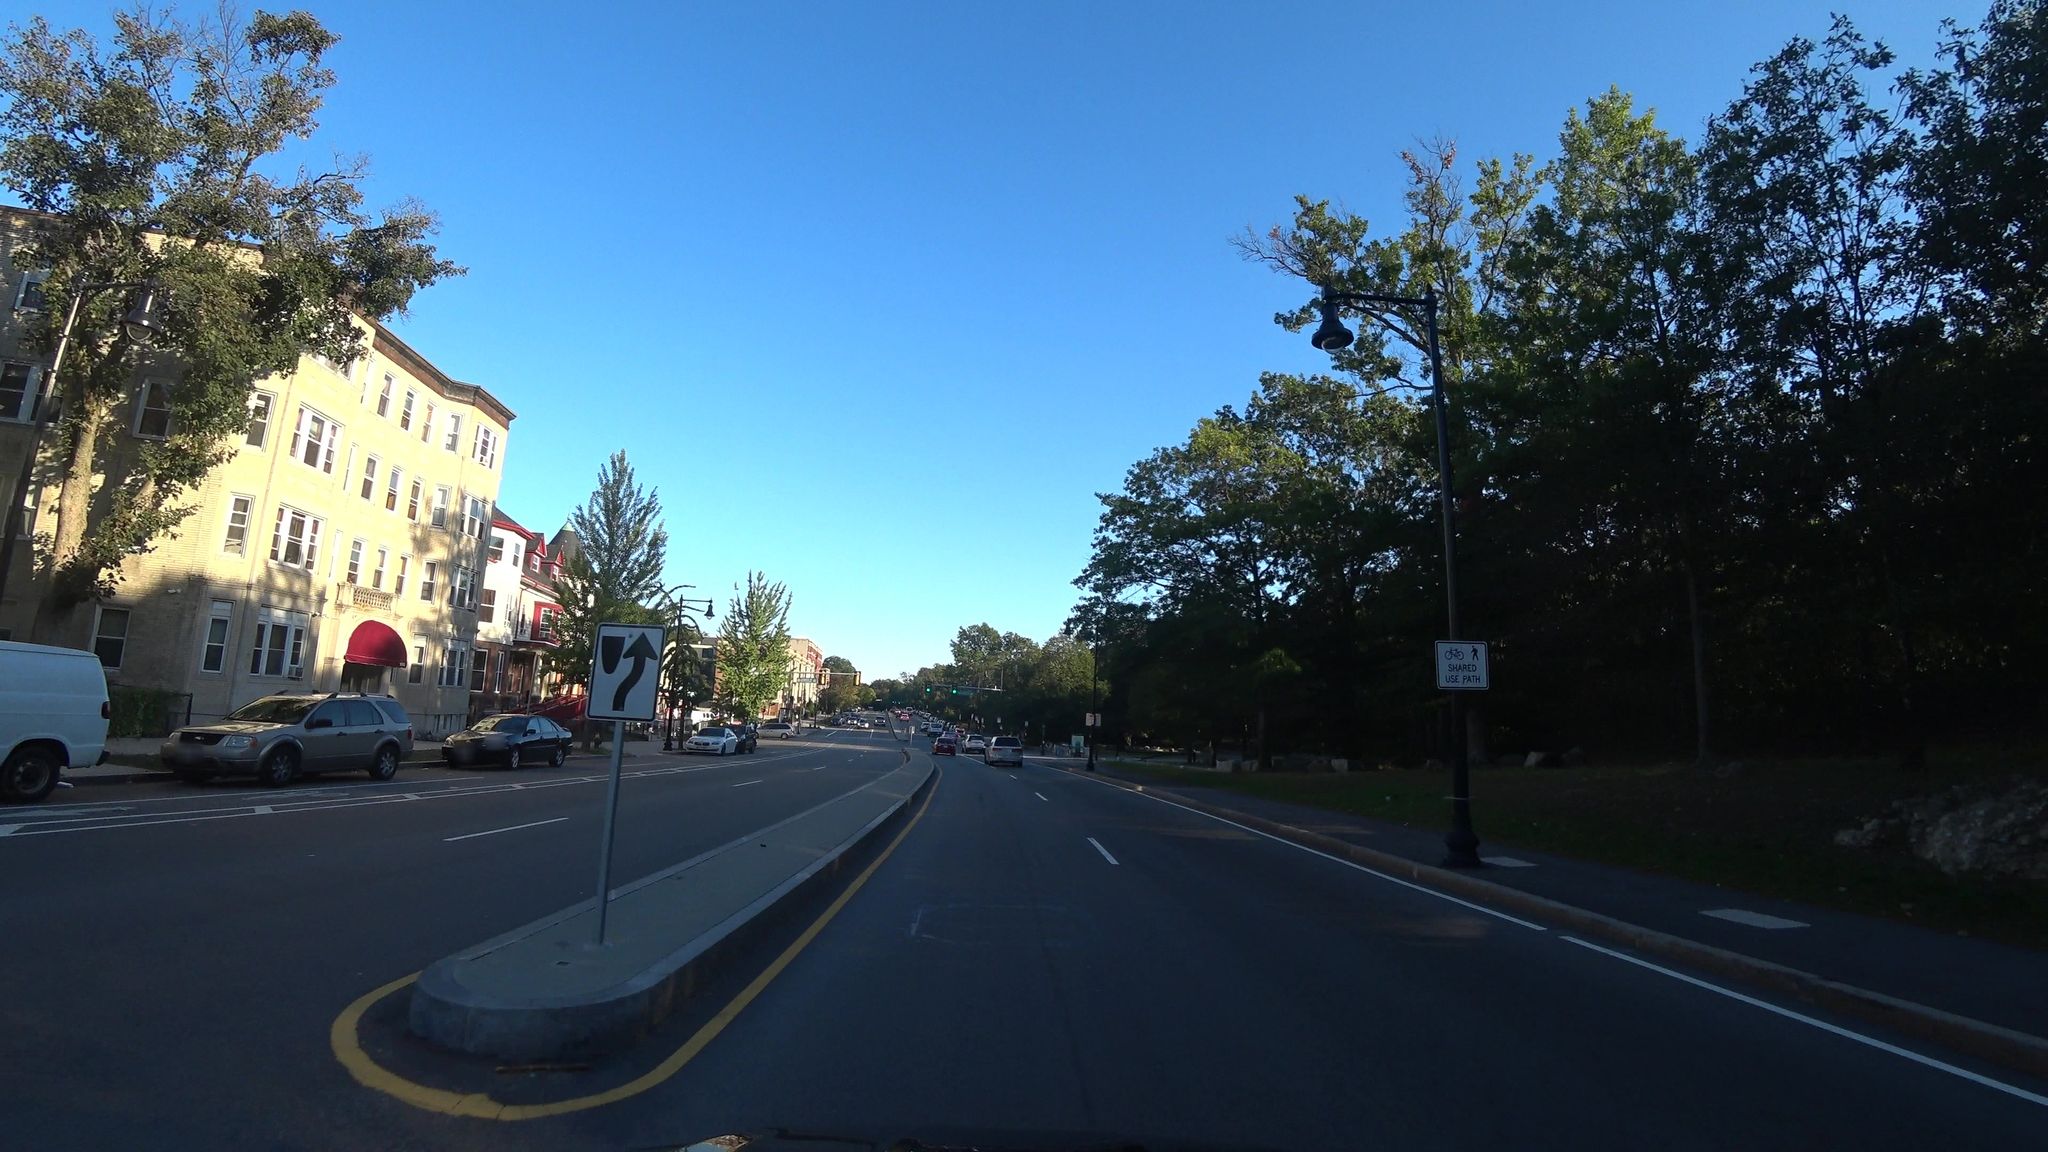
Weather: clear
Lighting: day
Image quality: good
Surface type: driving surface
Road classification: primary
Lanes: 2
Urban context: urban centre
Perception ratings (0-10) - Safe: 6.49, Lively: 9.23, Beautiful: 8.77, Boring: 5.6, Depressing: 2.01, Wealthy: 6